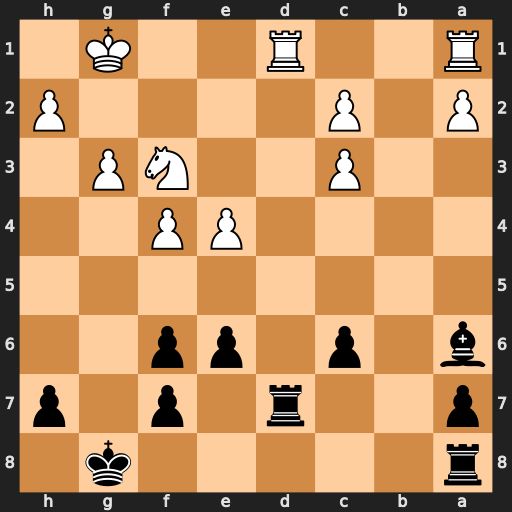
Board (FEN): r5k1/p2r1p1p/b1p1pp2/8/4PP2/2P2NP1/P1P4P/R2R2K1
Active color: b
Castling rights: -
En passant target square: -
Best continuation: Rxd1+ Rxd1 Be2 Re1 Bxf3